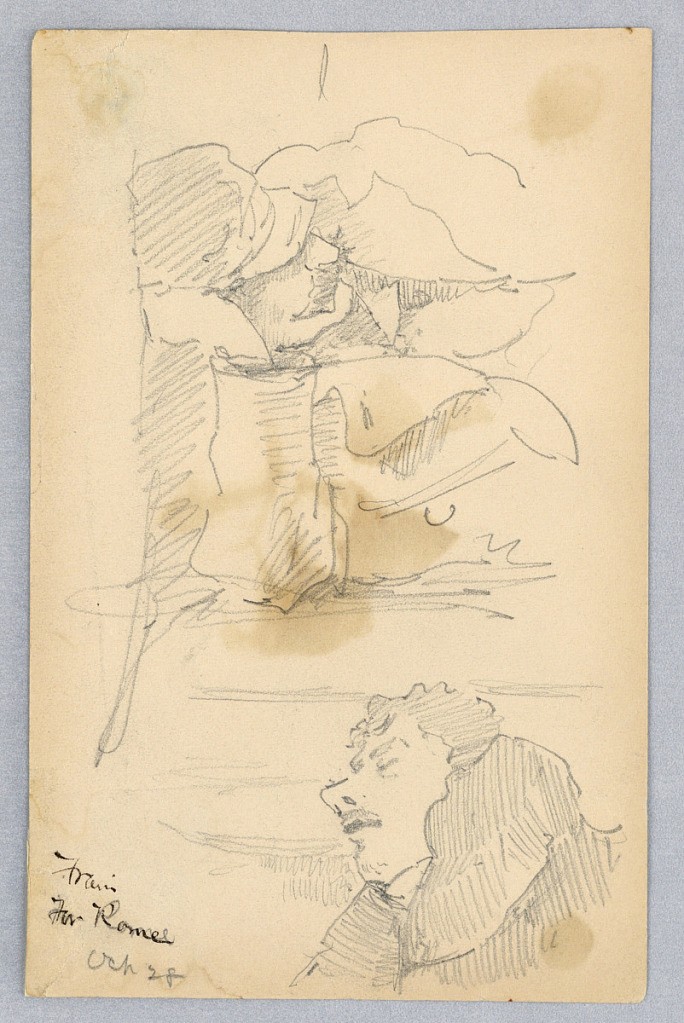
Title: Passengers on Train to Rome
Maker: Francis Augustus Lathrop, American, 1849–1909
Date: ca. 1883
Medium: Graphite on paper
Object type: Drawing
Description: Above, man in a reclining position, resting his head on his hand. Lower right, bust of another man asleep in his seat, arms folded.